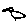
Label: bird